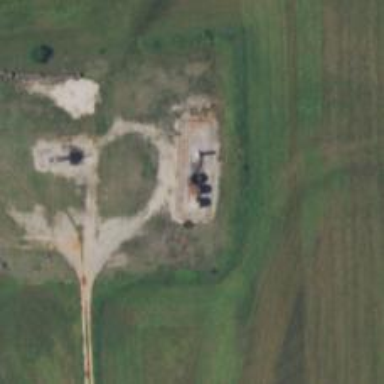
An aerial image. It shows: Storage tank with man-made structure.